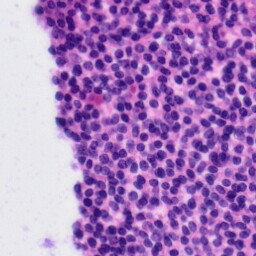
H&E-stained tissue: Tonsil